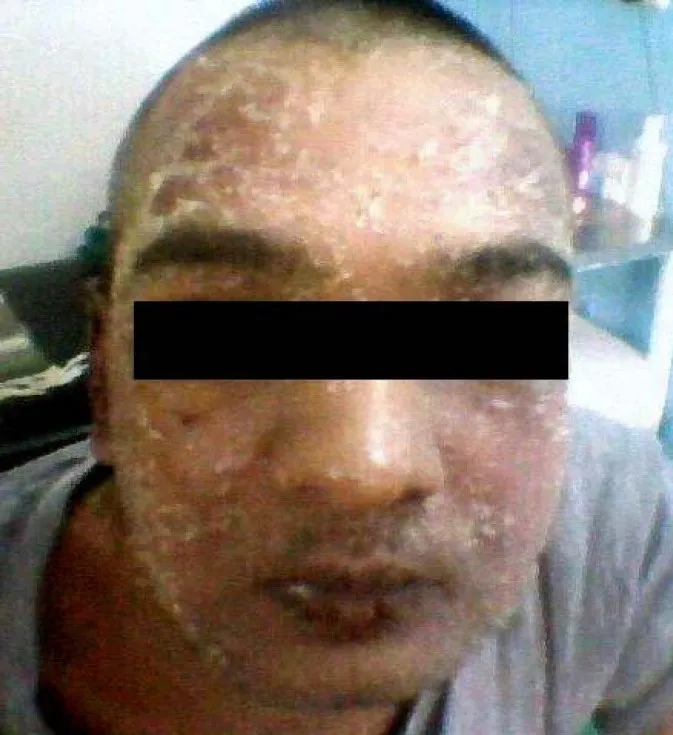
Intense scaling and edema over the patient's face.
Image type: medical_photograph (skin_photograph)